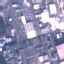
Land use / land cover class: Industrial